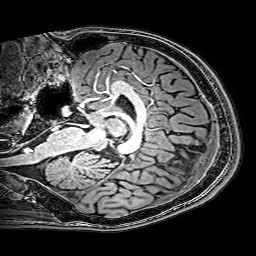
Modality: T1w
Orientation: sagittal
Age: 21
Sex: male
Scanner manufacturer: philips
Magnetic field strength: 3 T
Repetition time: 0.009 s
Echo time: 0.00351 s